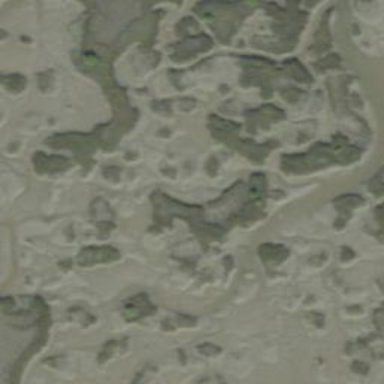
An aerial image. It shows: Saltmarsh wetland.